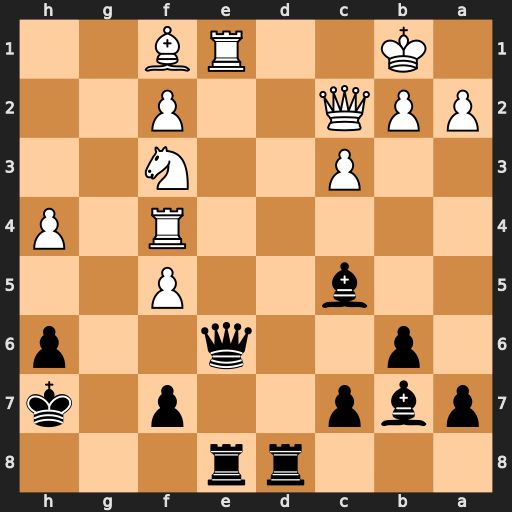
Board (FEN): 3rr3/pbp2p1k/1p2q2p/2b2P2/5R1P/2P2N2/PPQ2P2/1K2RB2
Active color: b
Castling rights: -
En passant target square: -
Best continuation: Qxe1+ Nxe1 Rxe1+